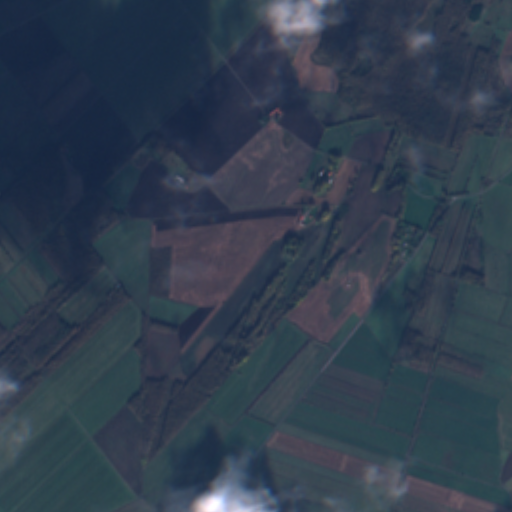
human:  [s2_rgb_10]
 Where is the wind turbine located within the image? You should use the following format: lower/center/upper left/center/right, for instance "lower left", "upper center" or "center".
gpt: The wind turbine is located in the center right of the image.
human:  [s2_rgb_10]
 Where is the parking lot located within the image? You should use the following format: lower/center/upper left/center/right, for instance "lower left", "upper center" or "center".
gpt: There is no parking lot in the image.